Question: the problem I'm facing is more a matter of logic and algorithm than a specific language functionalities, i'm coding it in lua, but i believe it could be replicated in other languages with no major problems.
First of all, I'm going to show you some properties and default settings that i'm having to use to come up with a solution.
I have a general function that displays an image on the screen, given the X, Y position and W, H dimension, to facilitate understanding, this function is 'drawImage(x, y, w, h)'
All values and calculation will be based on a default resolution and aspect ratio, which in this case is the developer's. These variables will be these: 'DEV_SCREEN_W = 1366', 'DEV_SCREE_H = 768', (aspect ratio is 16:9)
So far, we have a function that displays an image on the screen, and default screen values to which the X, Y position and W, H dimensions of a given image will be set.
Now, we have the , which can be anyone, with any resolution and aspect ratio, this client will run the code on his computer.
Knowing this, we need to make an algorithm, so that the positions and dimensions of the image stay relatively the same regardless of the screen being used to show it.
Knowing these properties and definitions we can proceed with the problem. Let's assume that me as a developer, having a screen whose values are 'DEV_SCREEN_W = 1366', 'DEV_SCREE_H = 768' i want to set an image at position 'X = 352', 'Y = 243' with 'W = 900', 'H = 300'. So At the developer screen, i'll have this:
<URL>
Okay, now let's add one more image, with position and dimension 'X = 352', 'Y = 458', 'W = 193', 'H = 69'
<URL>
Okay, now we need to write an algorithm that keeps the same dimension and position on the screen regardless of size, as W and H are different for each resolution, we can't use pixel points to define, my solution was to define the position between 0 and 1, so the position would represent a certain percentage of the screen, the same for the W and H.
Let's suppose i get the screen information from the client and I get 'CLIENT_SCREEN_W = 1280', 'CLIENT_SCREEN_H = 720'.
Since it's the same aspect ratio, I could apply this concept to both position and dimension as it would remain perfectly proportional to the screen, so i would have:
'X = 352/DEV_SCREEN_W * CLIENT_SCREEN_W',
'Y = 243/DEV_SCREEN_H * CLIENT_SCREEN_H',
'W = 900/DEV_SCREEN_W * CLIENT_SCREEN_W',
'H = 300/DEV_SCREEN_H * CLIENT_SCREEN_H',
Basically, for those who didn't understand what is happening, i get the data of how many % position in pixels represents from the developer's screen '(X = 352/DEV_SCREEN_W)' that is and multiply this result by the of the client screen: '0.2576 * CLIENT_SCREEN_W', that is . Thus, we concluded that and are relatively the same position in different resolutions.
Following this concept, no matter what resolution the client uses, the images are always in the same proportion, both in position and in dimension, ONLY IF IT IS IN RATIO 16:9 (the same as the developer)
And this is where the problem arises, applying this same concept to any ratio, on a 4:3 screen the both image would be stretched:
<URL>
despite keeping the same X and Y relative to the screen, the W and H had to be altered out of proportion to fit the screen, obtaining the result seen above, which cannot happen.
To avoid this, i set a proportion rate, which i get by dividing the client's screen by the dev's, thus getting how much of one represents the other, and i multiply that by W and H of both images so that both are proportionately resized to their original dimension, instead of multiplying by a relative value between 0 - 1 arbitrarily.
Getting the proportion would be like:
'PROPORTION_RATE = CLIENT_SCREEN_W/DEV_SCREEN_W'
Applying it:
'W = 900*PROPORTION_RATE', 'H = 300*PROPORTION_RATE'
Basically, this multiplication for aspect ratio, makes the image stay in the exact proportion of the screen resizing it, however, applying this, the images lose their relative position, as seen in the image below:
<URL>
As you can see, despite keeping the same proportion in W and H, the image lost its structural organization in relation to the original position defined on the developer's screen.
I've been in this problem for a while
The closest I got was to add on the Y and X axis how much a certain image has decreased, however, if i do that both images will be corrected, but they would still be out of relative position between them, as shown in the image below:
[]
This problem of logic and algorithm is a little beyond my applicable knowledge, alone I can't find a solution, so I sincerely ask for help, or direction to the way where I can solve it.
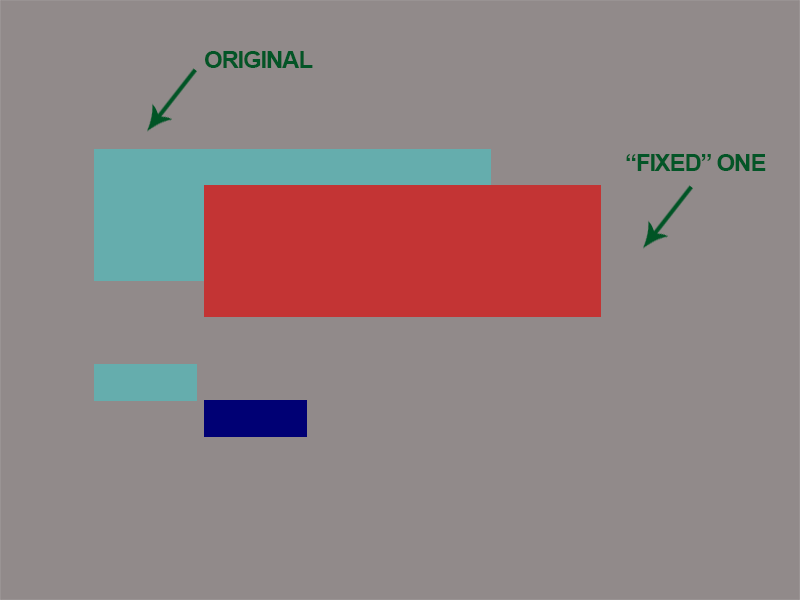
Answer: Based on your comments, you want to scale both axes by the same amount, and you want to handle ratio mismatch by adding empty stripes at window edges as needed.
First you compute the scale: 'scale = min(w2/w1, h2/h1)', where 'w1','h1' is the source size, and 'w2','h2' is the target size.
Next, assuming '0,0' is in the center of the screen, you can just do 'x2 = x1*scale', 'y2 = y1*scale', where 'x1','y1' are source coordinates and 'x2','y2' are converted coordinates.
But if '0,0' is in a corner of the screen for you (which is more probable), you have to do something like:
'''
offset_x = (w2 - w1 * scale) / 2
offset_y = (h2 - h1 * scale) / 2
'''
Then:
'''
x2 = x1 * scale + offset_x
y2 = y1 * scale + offset_y
'''